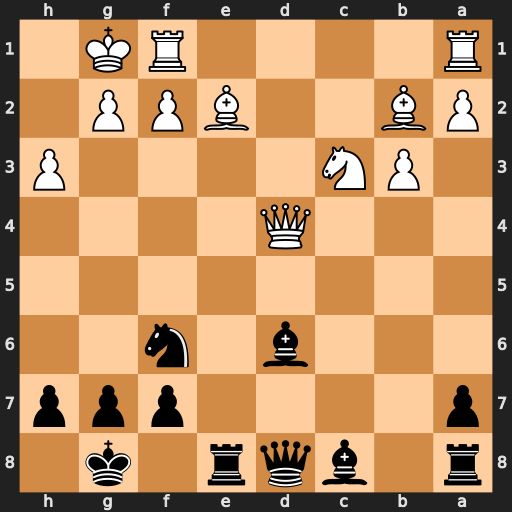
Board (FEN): r1bqr1k1/p4ppp/3b1n2/8/3Q4/1PN4P/PB2BPP1/R4RK1
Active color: b
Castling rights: -
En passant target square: -
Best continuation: Bh2+ Kxh2 Qxd4